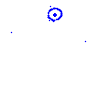
Particle: proton